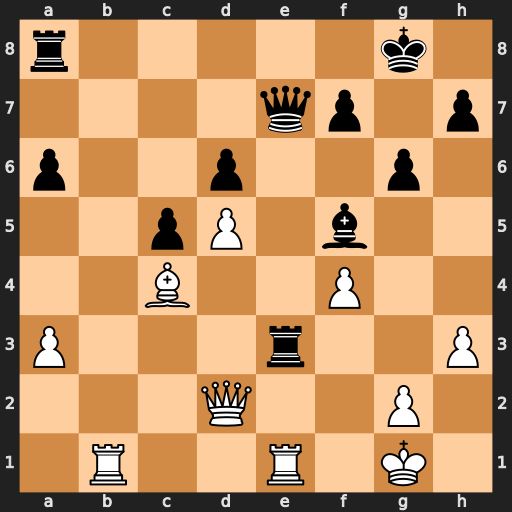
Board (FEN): r5k1/4qp1p/p2p2p1/2pP1b2/2B2P2/P3r2P/3Q2P1/1R2R1K1
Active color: w
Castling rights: -
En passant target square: -
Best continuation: Rxe3 Qxe3+ Qxe3